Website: crate-barrel
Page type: gifting
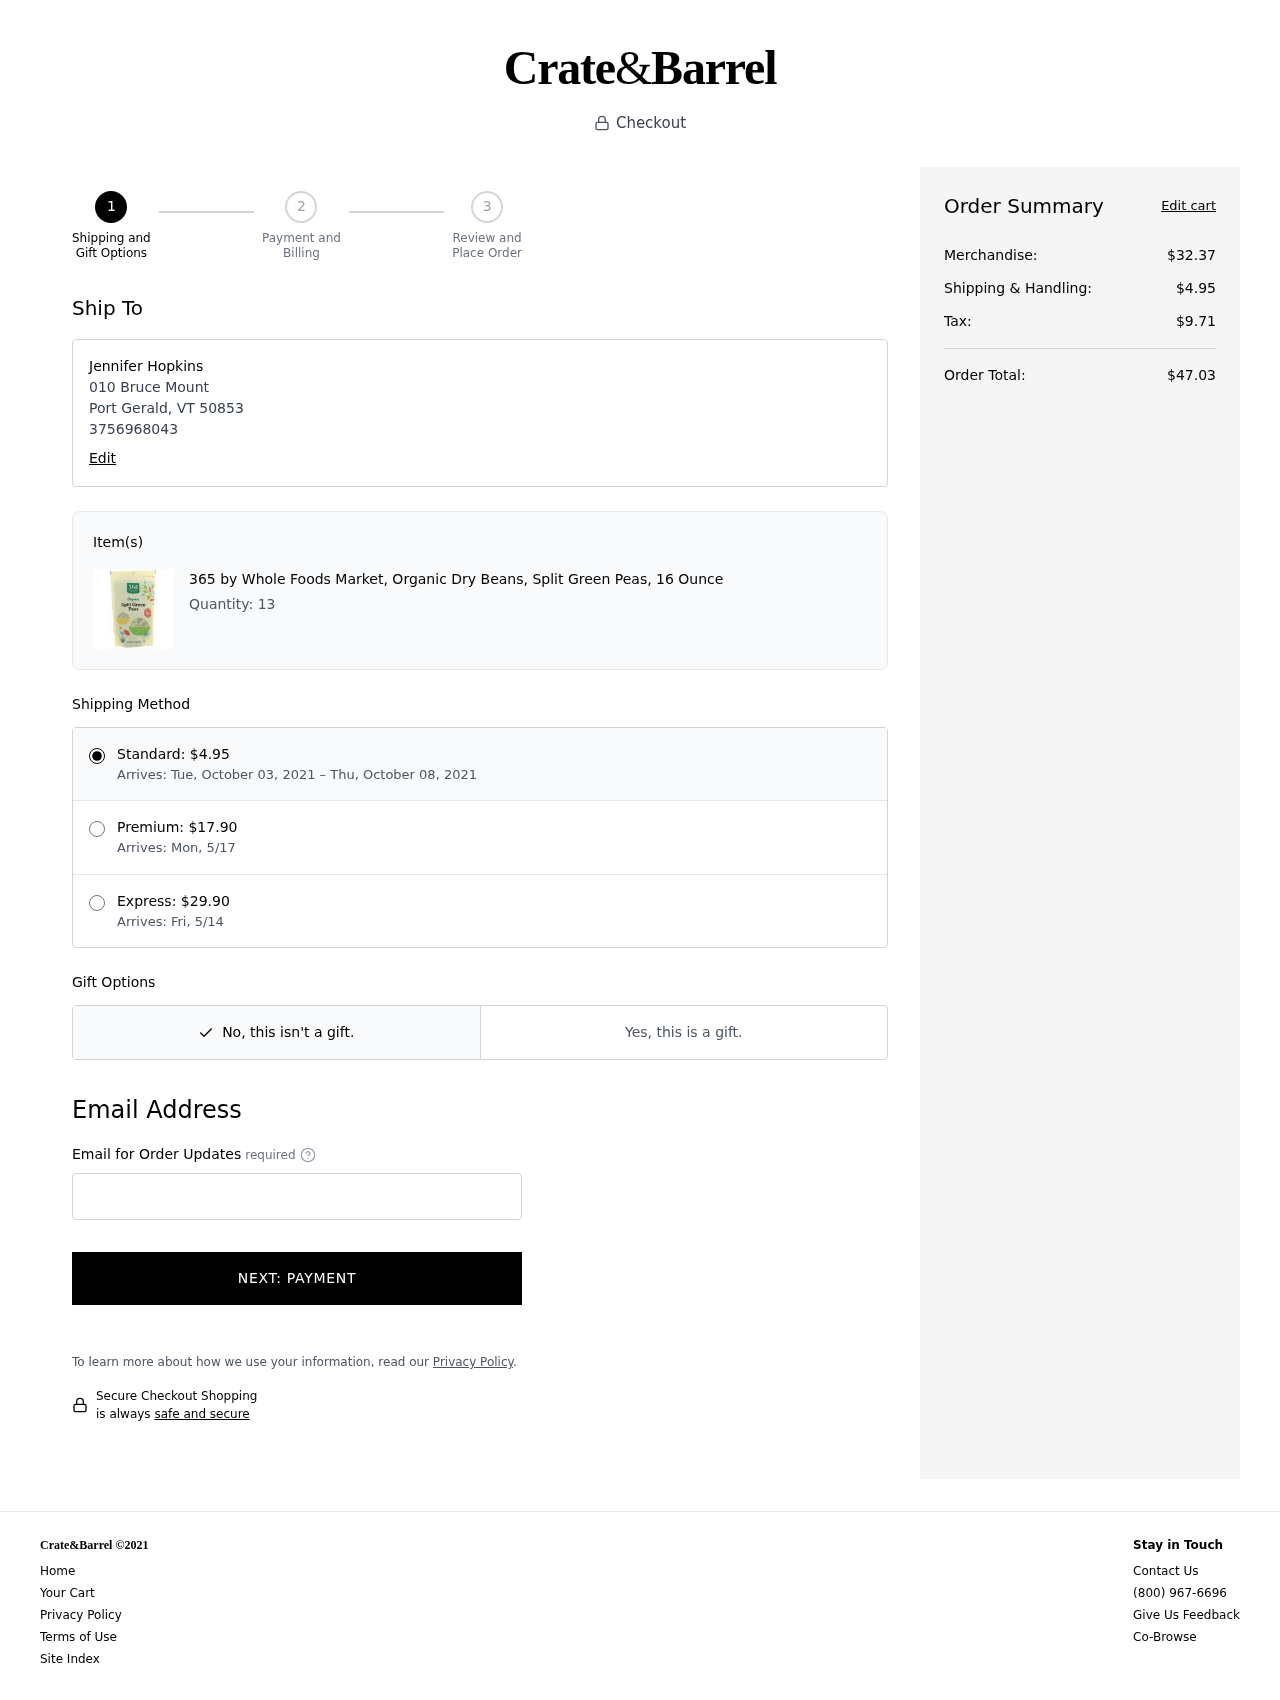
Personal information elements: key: PII_CITY
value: Port Gerald
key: PII_FULLNAME
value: Jennifer Hopkins
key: PII_PHONE
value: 3756968043
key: PII_POSTCODE
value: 50853
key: PII_STATE_ABBR
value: VT
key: PII_STREET
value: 010 Bruce Mount
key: PII_EMAIL
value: jennifer.hopkins@hotmail.com
Product elements: key: PRODUCT1_NAME
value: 365 by Whole Foods Market, Organic Dry Beans, Split Green Peas, 16 Ounce
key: PRODUCT1_QUANTITY
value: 13
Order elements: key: ORDER_SHIPPING_DATE
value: October 03, 2021
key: ORDER_DELIVERY_DATE
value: October 08, 2021
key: ORDER_SUBTOTAL
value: $32.37
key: ORDER_SHIPPING_COST
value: $4.95
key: ORDER_TAX
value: $9.71
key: ORDER_TOTAL
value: $47.03